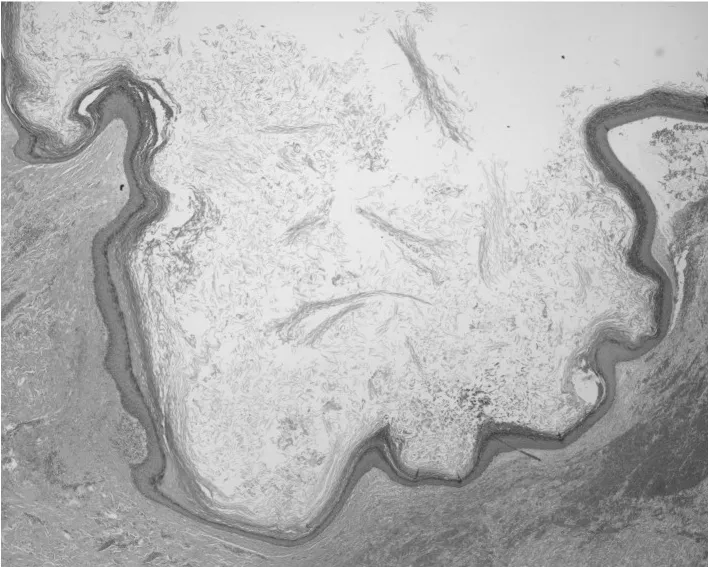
Histopathological examination showed the epidermal cyst wall with a thin layer of benign stratified squamous epithelium and lamellated keratin debris present in the cyst (H&E-stained; original magnification, x20).
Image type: pathology (h&e)